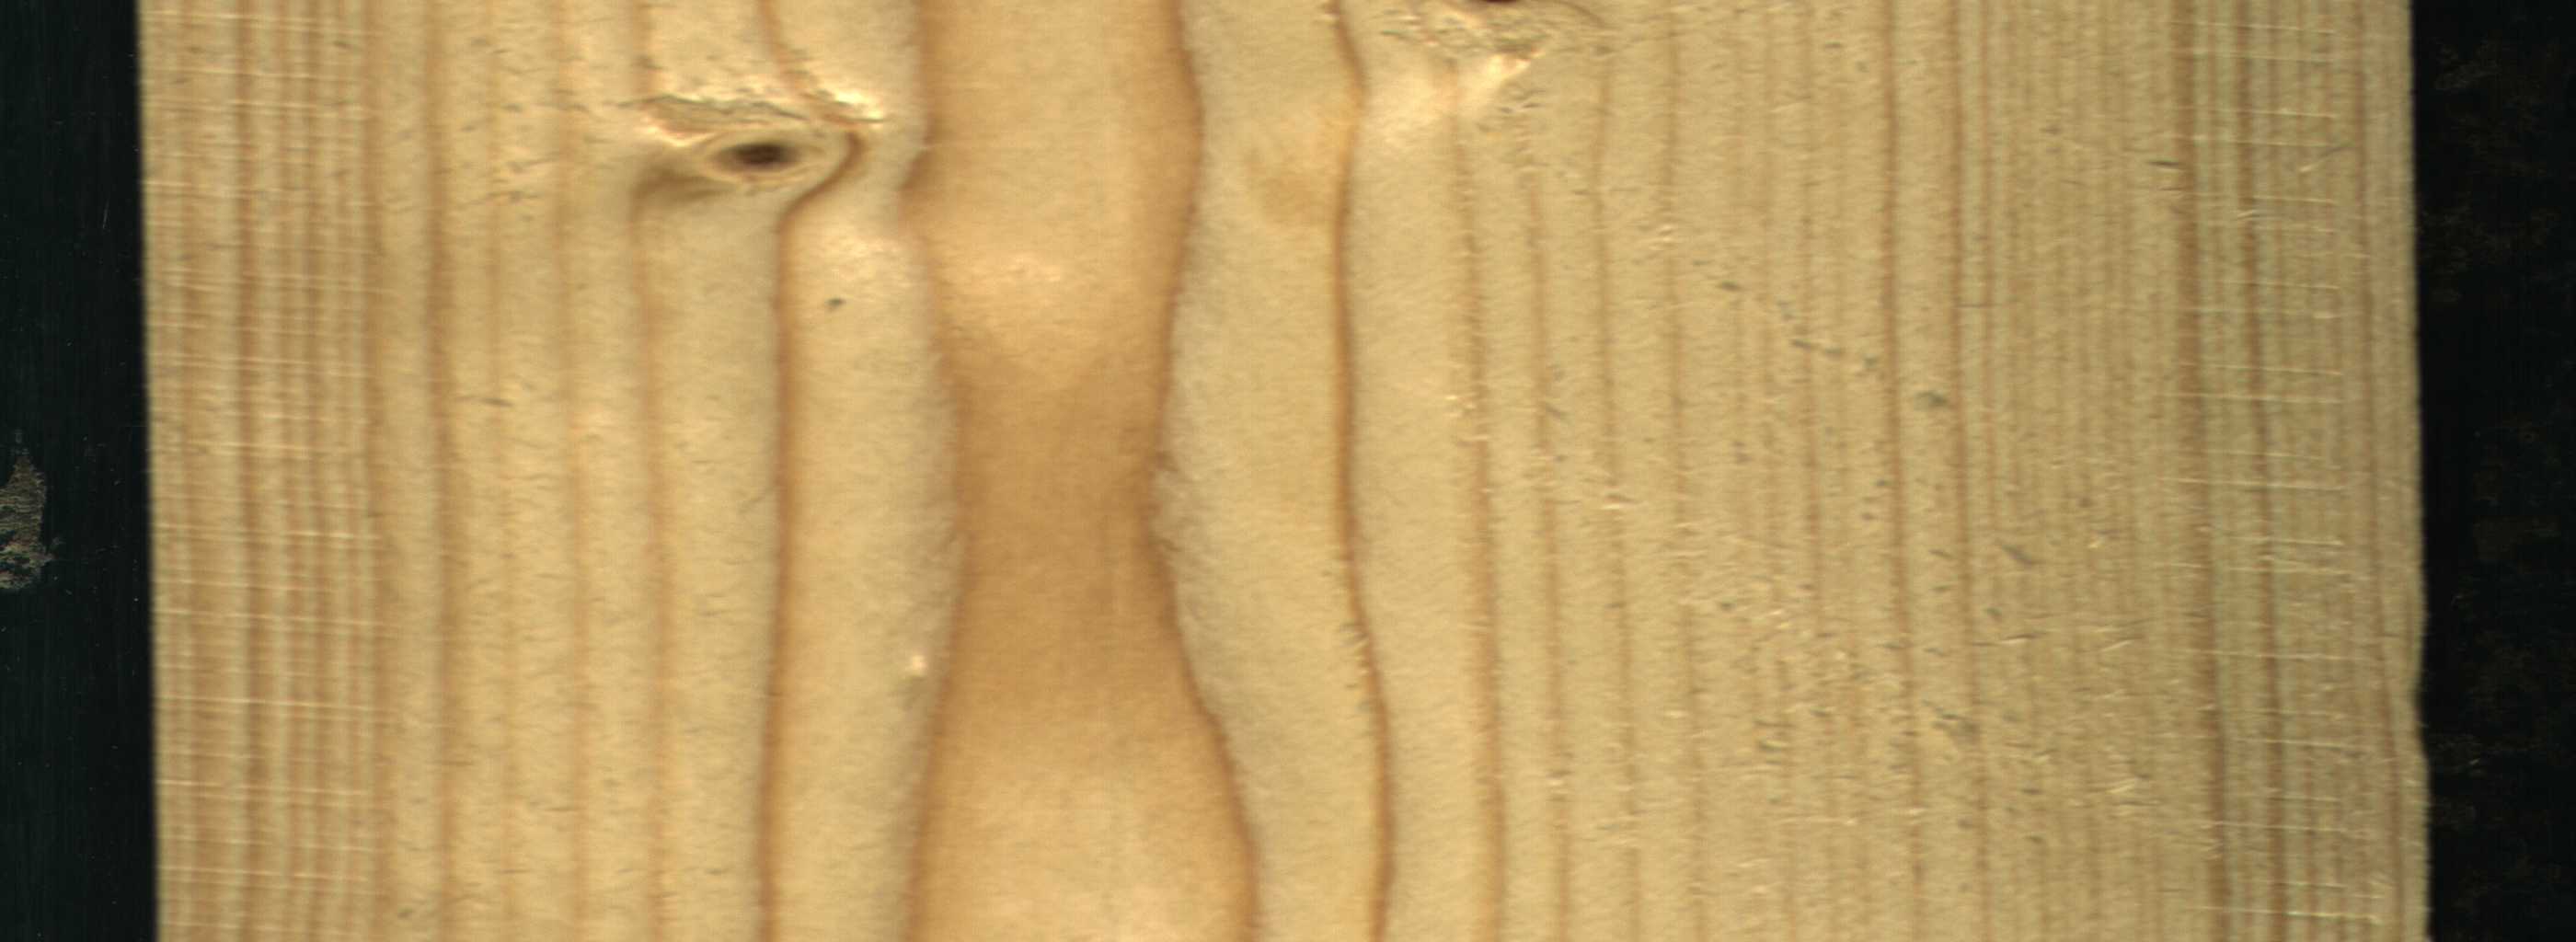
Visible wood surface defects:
Dead_Knot
Live_Knot